Interaction volume radius: 5 \u00c5
Interaction volume height: 15 \u00c5
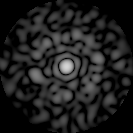
Disorder parameter: 0.8663